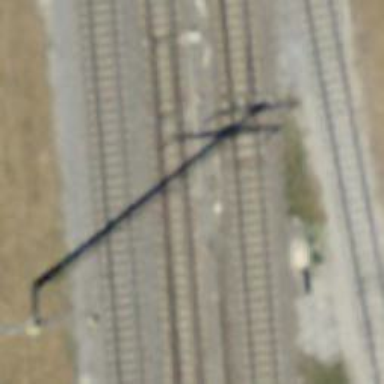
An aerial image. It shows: Railway switch.